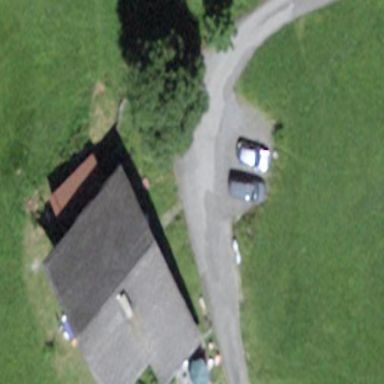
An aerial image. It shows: Simple and straightforward house.